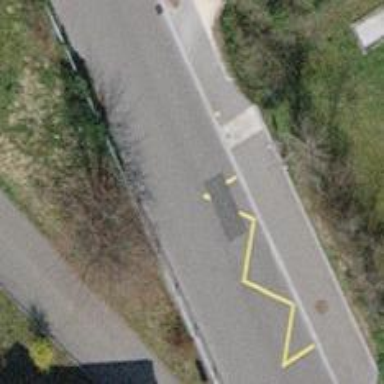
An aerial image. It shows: Bus stop with platform for public transport.